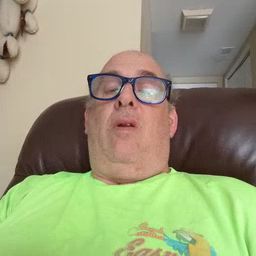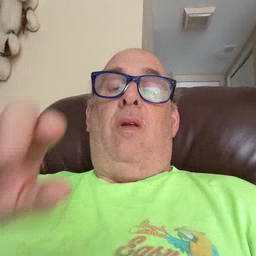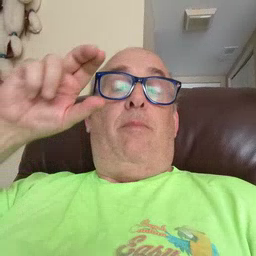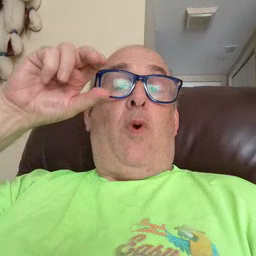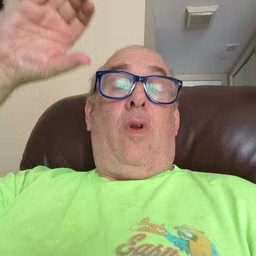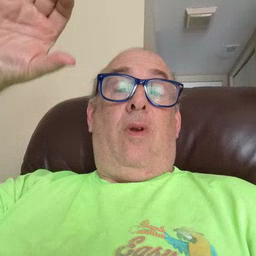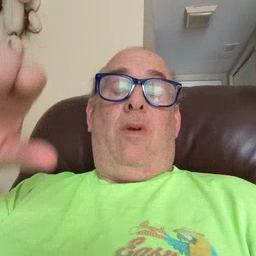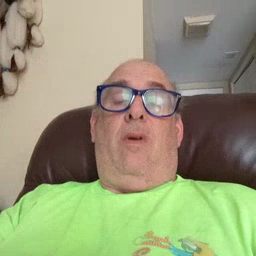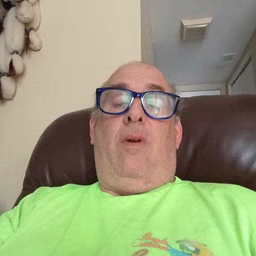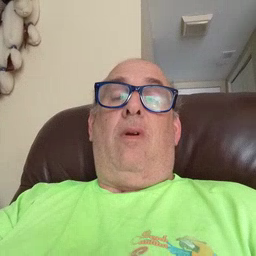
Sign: moon